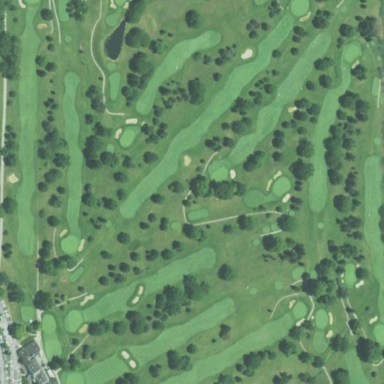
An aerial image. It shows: Golf course.